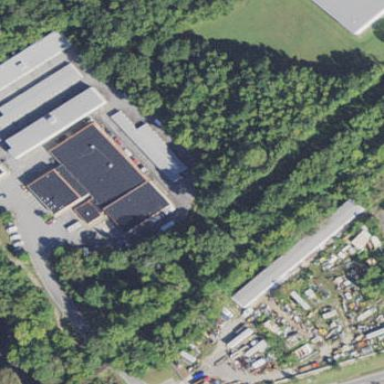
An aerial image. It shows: Commercial building.